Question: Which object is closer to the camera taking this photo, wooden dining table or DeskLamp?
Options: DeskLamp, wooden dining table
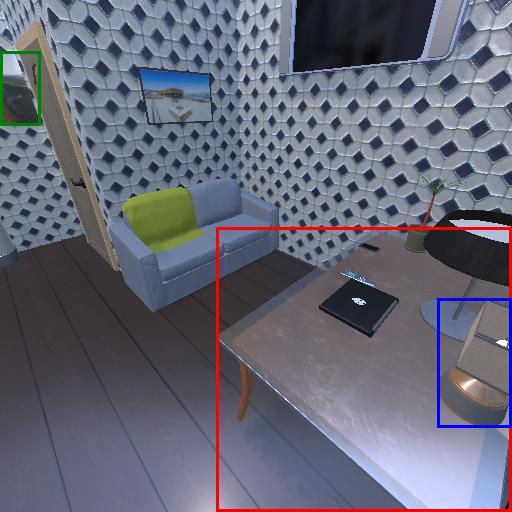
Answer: DeskLamp